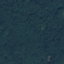
Label: Forest